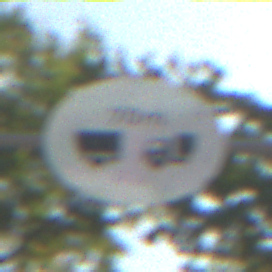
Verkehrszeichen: VerbotUnterschreitenMindestabstand
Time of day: MorningAfternoon
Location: Outdoor (Suburban)
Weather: Clear
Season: NotSpecified
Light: Natural